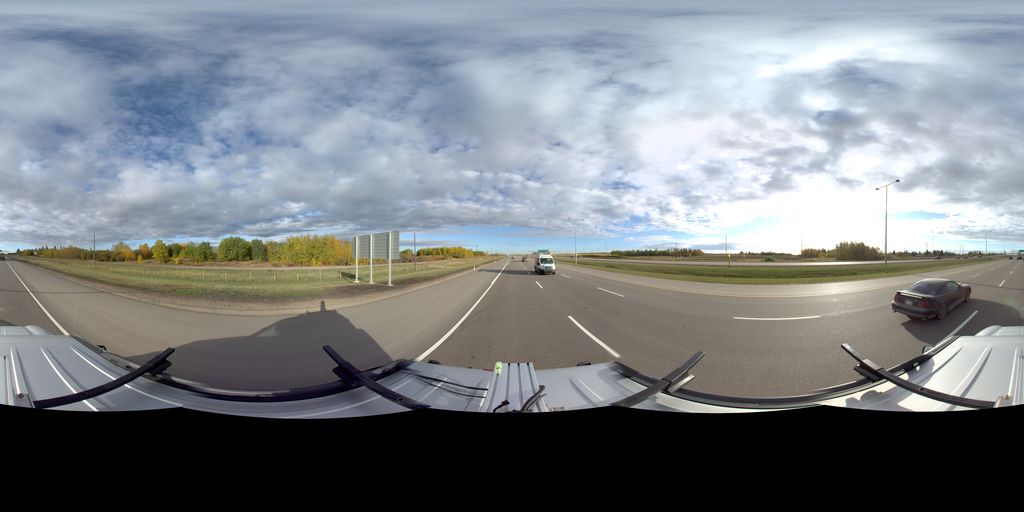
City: edmonton